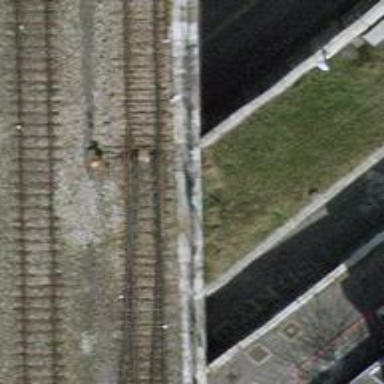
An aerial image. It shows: Bridge over single railway spur track.